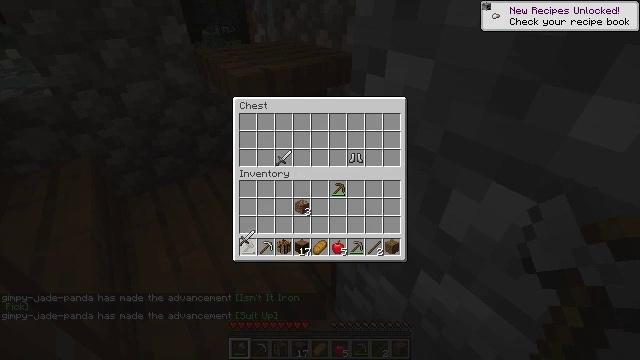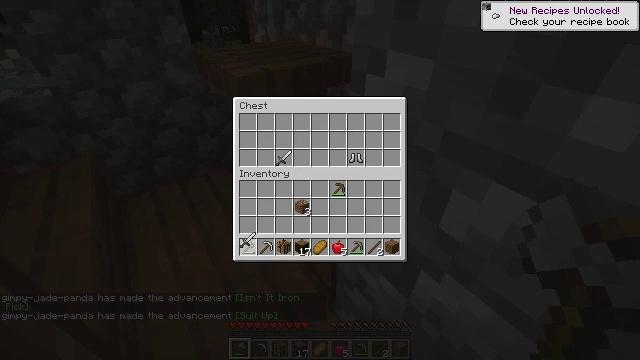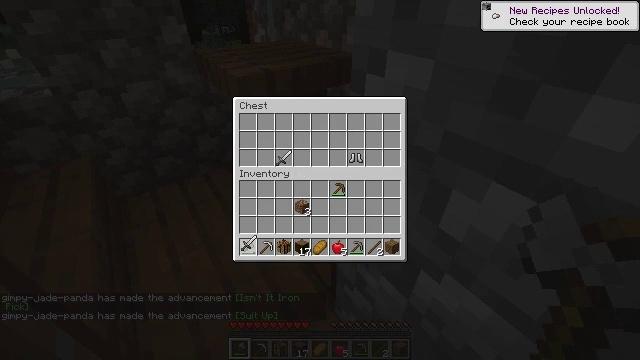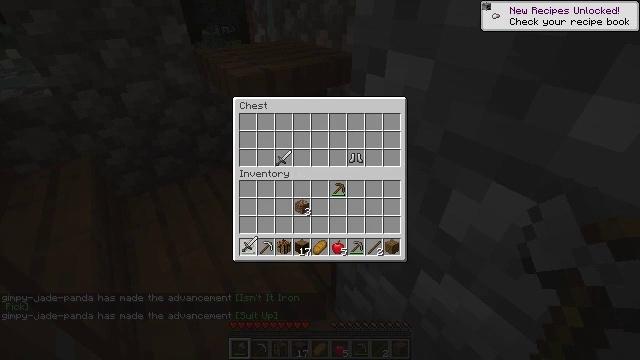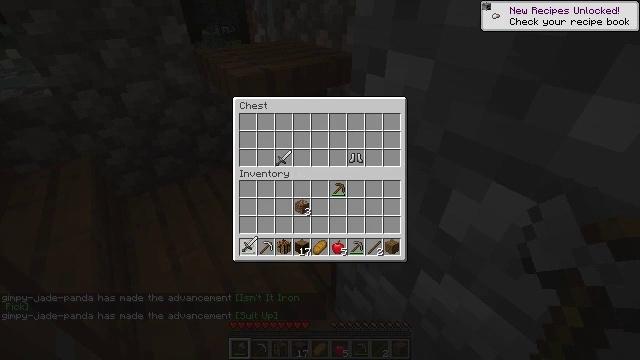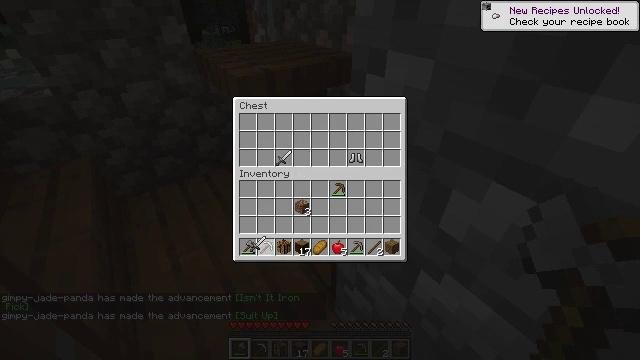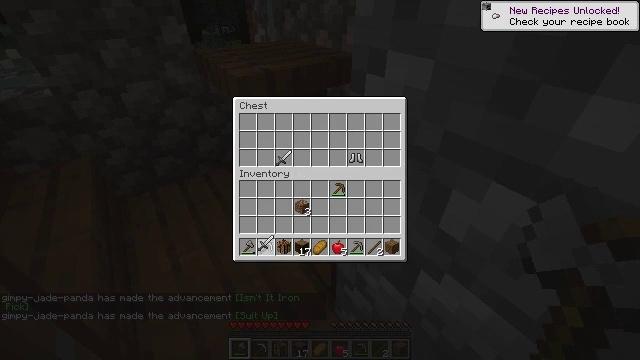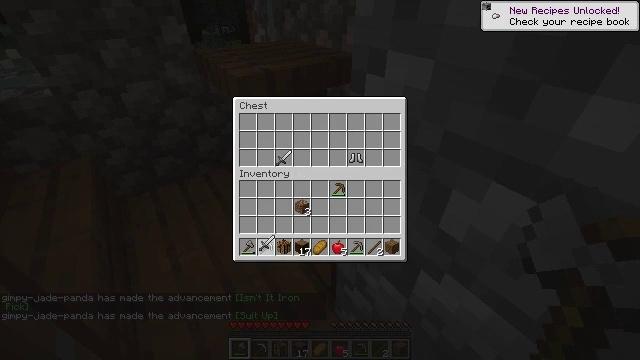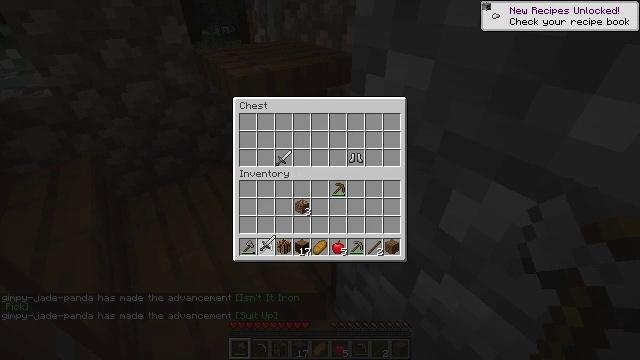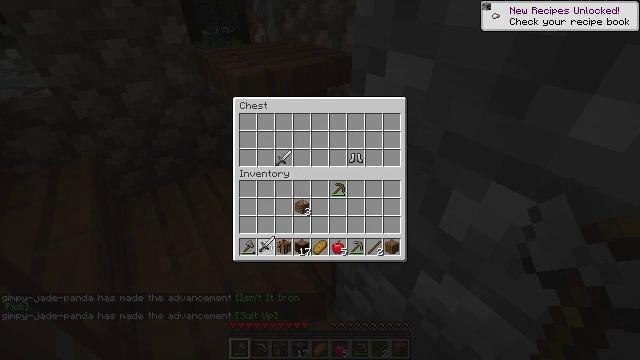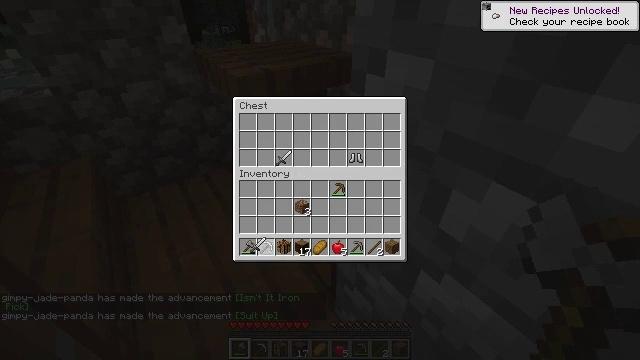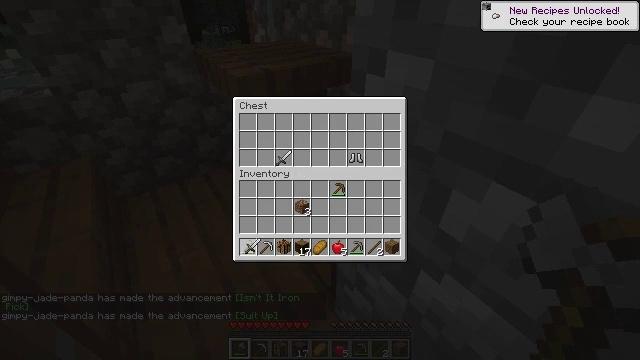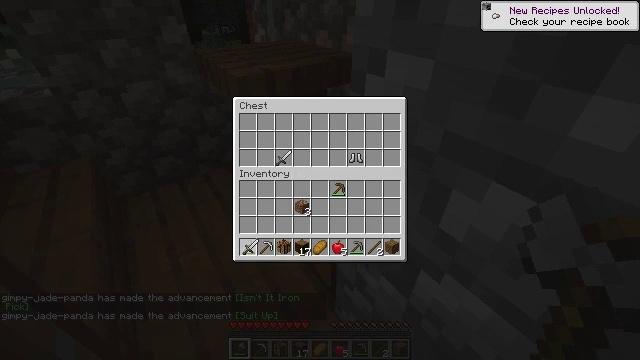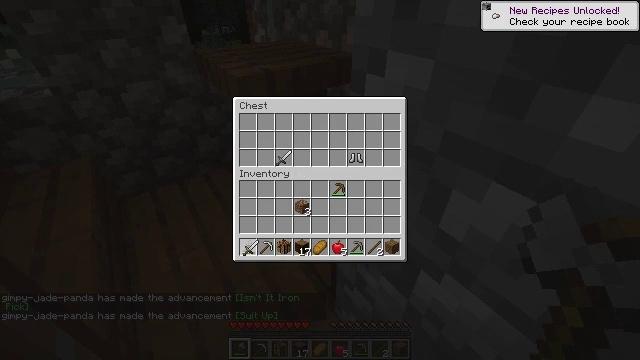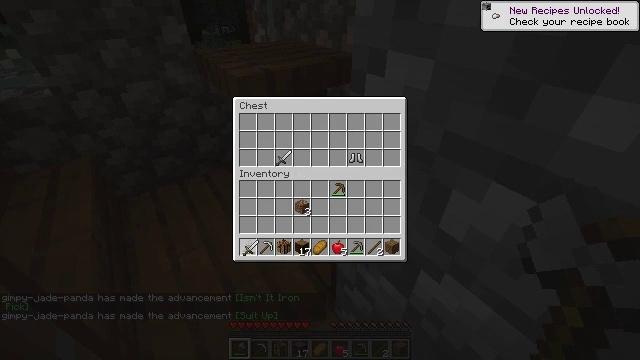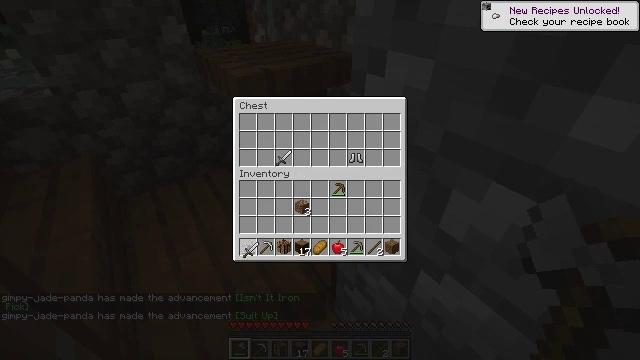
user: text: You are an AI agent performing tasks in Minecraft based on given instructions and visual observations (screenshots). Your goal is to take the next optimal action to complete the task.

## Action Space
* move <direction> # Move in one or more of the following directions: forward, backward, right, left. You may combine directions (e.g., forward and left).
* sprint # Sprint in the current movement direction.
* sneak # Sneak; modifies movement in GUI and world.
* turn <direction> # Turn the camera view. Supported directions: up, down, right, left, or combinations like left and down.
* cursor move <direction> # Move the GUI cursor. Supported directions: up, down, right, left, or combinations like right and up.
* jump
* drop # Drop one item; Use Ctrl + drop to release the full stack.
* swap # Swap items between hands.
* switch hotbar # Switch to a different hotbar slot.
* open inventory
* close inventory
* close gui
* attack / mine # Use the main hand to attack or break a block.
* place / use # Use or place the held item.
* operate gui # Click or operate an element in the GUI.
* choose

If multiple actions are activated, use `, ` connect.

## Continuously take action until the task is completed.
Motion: motion action
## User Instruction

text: Mine spruce leaves from the tree.
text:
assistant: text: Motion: no_op
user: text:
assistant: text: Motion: no_op
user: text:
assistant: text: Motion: no_op
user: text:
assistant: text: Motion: no_op
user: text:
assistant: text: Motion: cursor move right
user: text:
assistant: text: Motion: cursor move right
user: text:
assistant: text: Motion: no_op
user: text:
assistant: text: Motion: no_op
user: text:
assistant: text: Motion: no_op
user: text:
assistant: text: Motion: cursor move left
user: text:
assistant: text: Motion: no_op
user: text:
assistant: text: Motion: no_op
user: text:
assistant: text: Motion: operate gui
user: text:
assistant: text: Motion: operate gui
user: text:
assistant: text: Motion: operate gui
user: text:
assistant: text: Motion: no_op
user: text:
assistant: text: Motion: no_op
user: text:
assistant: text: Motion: no_op
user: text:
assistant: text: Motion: no_op
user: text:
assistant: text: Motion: operate gui
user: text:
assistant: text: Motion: operate gui
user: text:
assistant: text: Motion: operate gui
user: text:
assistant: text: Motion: cursor move right
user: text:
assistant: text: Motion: cursor move right
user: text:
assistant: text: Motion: no_op
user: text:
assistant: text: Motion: no_op
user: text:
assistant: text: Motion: no_op
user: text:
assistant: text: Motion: operate gui
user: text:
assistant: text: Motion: operate gui
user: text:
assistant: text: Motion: operate gui